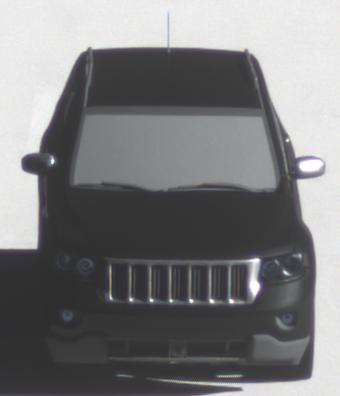
Make: Jeep
Model: Grand Cherokee
Detailed model: WK2
Model produced from: 2010
Model produced until: 2021
Doors: 5
Color: black
Road condition: dry road
Daytime: morning or afternoon
Contrast: high contrast